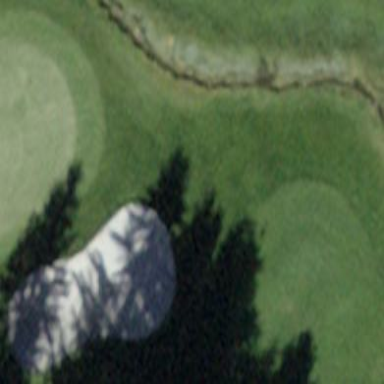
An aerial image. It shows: Sandy area is golf bunker.